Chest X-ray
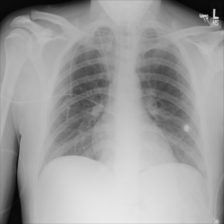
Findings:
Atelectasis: negative
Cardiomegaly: negative
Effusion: negative
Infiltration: negative
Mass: negative
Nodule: negative
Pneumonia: negative
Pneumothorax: negative
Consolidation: negative
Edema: negative
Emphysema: negative
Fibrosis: negative
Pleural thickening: negative
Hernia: negative